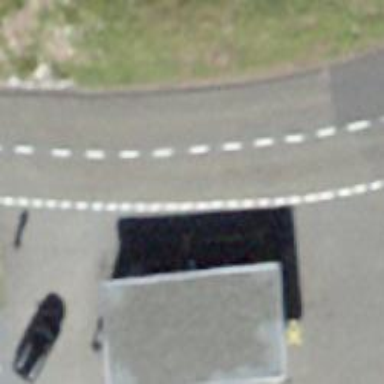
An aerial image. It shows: Bus stop with platform for public transport.